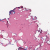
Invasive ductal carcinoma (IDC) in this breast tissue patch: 0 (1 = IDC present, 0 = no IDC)